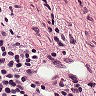
Metastatic tissue present: no